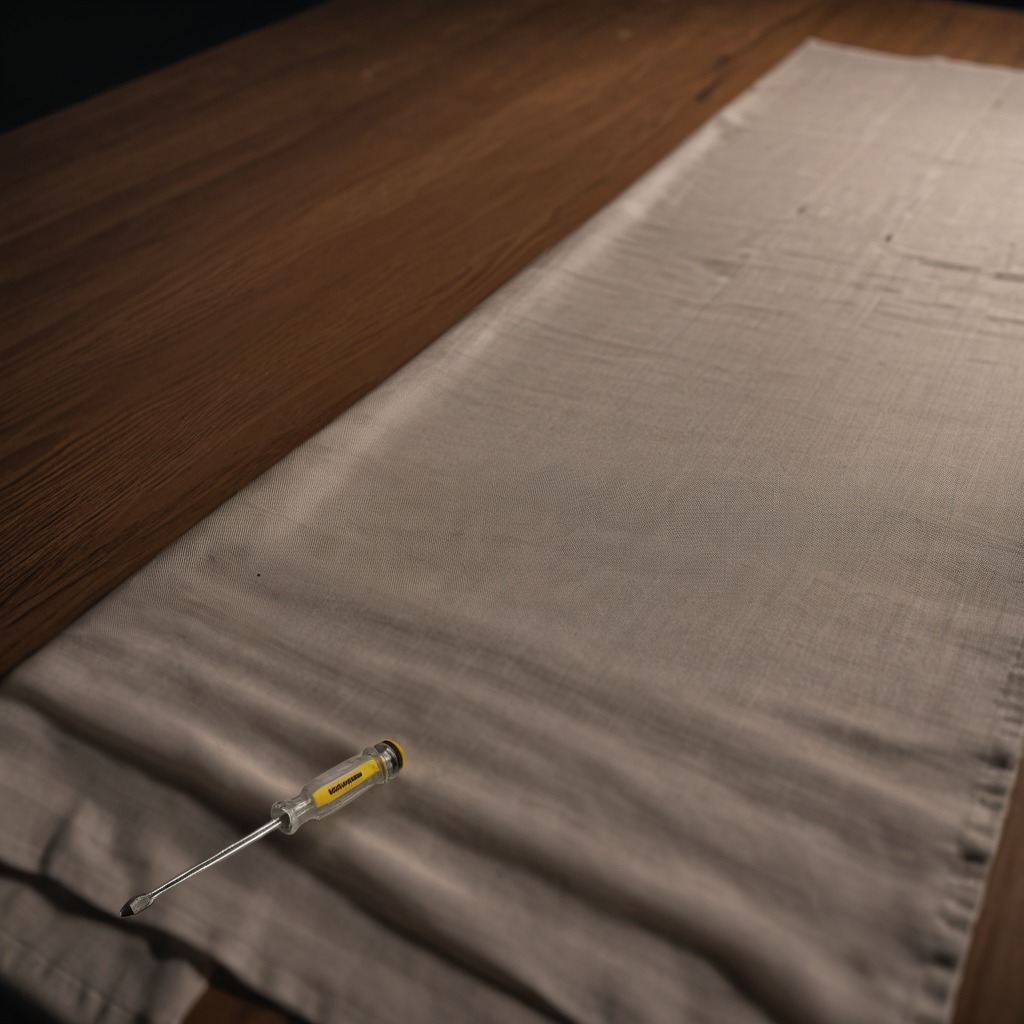
A screwdriver is lying on the wooden table.